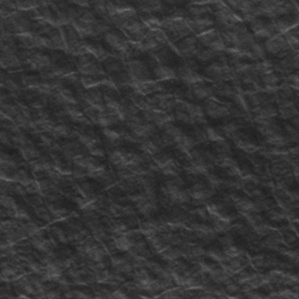
Label: frost